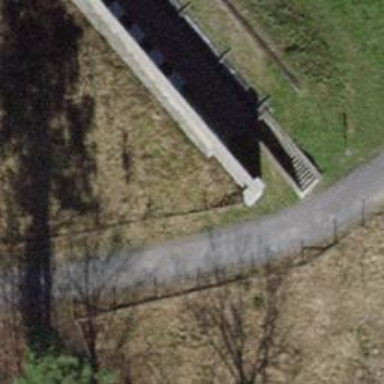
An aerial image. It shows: Retaining wall.